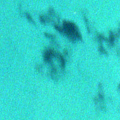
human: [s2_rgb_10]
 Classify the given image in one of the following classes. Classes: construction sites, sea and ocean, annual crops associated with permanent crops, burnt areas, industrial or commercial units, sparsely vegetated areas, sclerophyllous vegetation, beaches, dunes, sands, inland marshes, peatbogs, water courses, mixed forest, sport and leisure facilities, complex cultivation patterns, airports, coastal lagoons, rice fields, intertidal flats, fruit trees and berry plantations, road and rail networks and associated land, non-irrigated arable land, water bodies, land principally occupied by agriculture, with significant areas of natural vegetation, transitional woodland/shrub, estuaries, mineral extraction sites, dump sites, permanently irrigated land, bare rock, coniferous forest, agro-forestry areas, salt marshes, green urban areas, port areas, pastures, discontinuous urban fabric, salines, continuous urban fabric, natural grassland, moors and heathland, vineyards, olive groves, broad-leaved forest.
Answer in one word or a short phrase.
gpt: sea and ocean